Question: I have a very unusual problem. My project files for Visual Basic are in:
'''
C:\VB.Net\Projects
'''
When they are here I have the following problems:

In an attempt to start playing around with the references I copy / pasted the project folder to my desktop and all references were fixed ... So I tried deleting the project in my C:\drive to re-copy it - but that didn't work...
I tried cleaning, rebuilding, setting the full namespaces (ex: AutoDesk.AutoCAD.Interop.AcadApplication) and none of that worked.
What could cause it to become unambiguous due to a directory change?
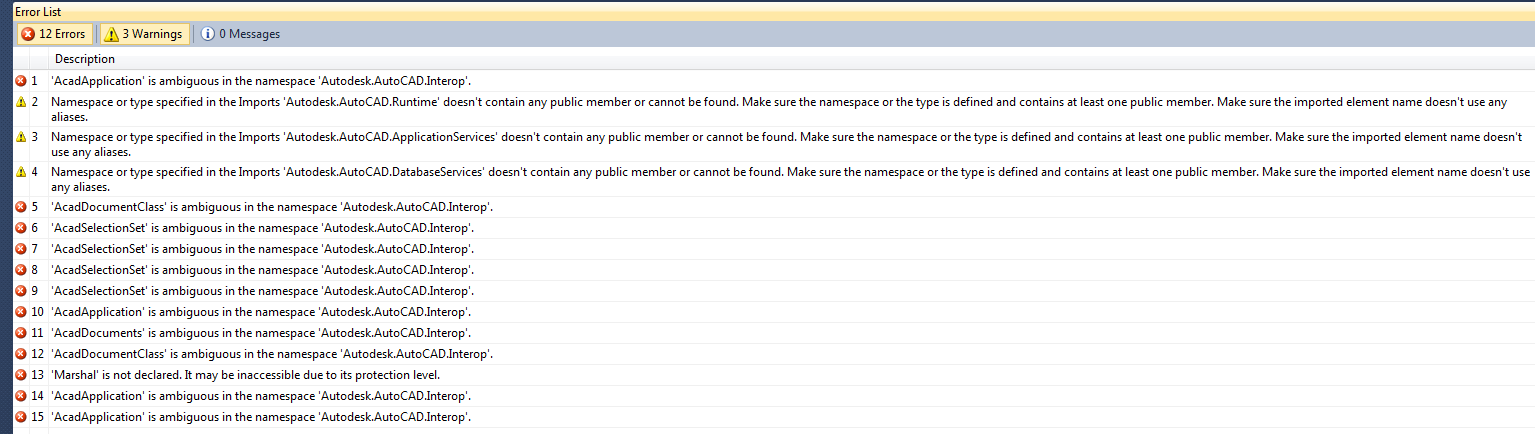
Answer: This was a noob mistake on my part. Here's what my old references looked like during the errors:

I fixed it by removing the first AutoCAD reference.